Question: Trying to construct a new 'FormData' object to send as part of an AJAX request, however constructing the object with a jQuery selected object remains empty.

Am I doing something wrong?
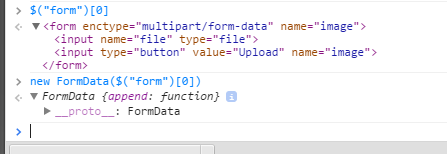
Answer: It's not empty, you just <URL>
<URL> is created only for sending keyed data, not fot retrieving it